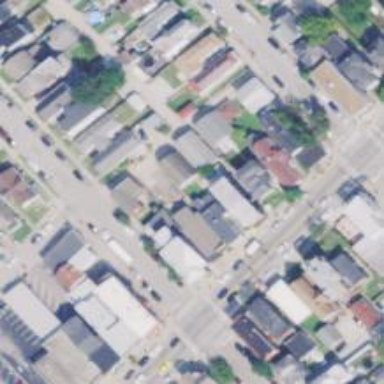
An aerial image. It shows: Alley classified as service road.